Field crop: maize
Growth stage: 2
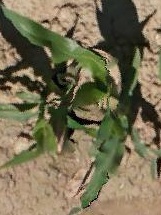
Species: maize